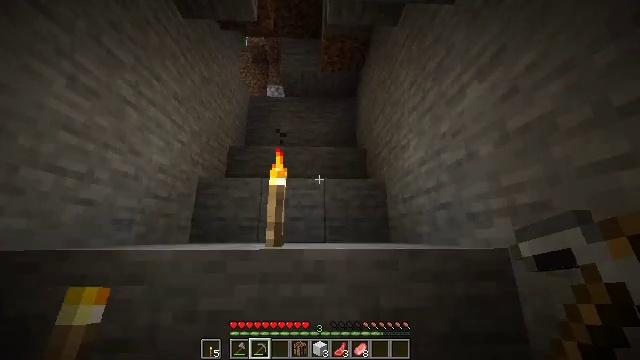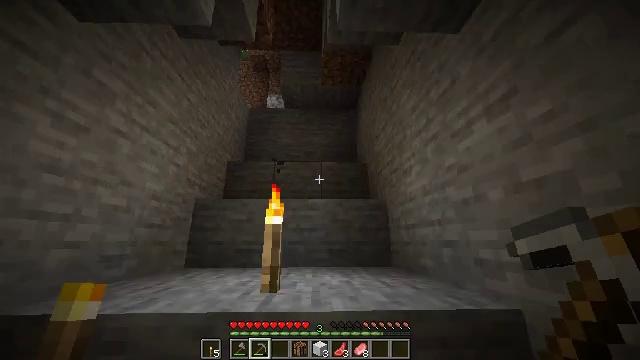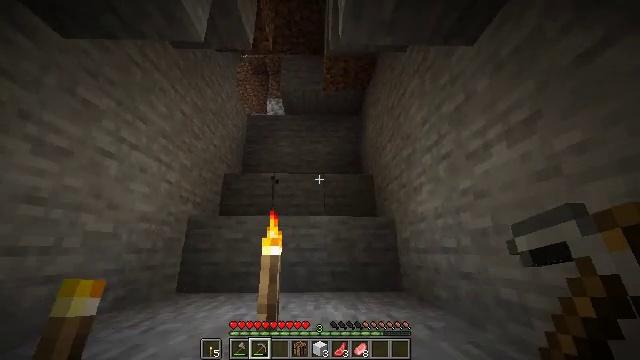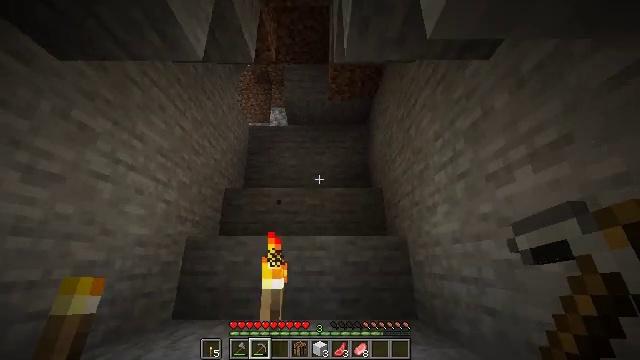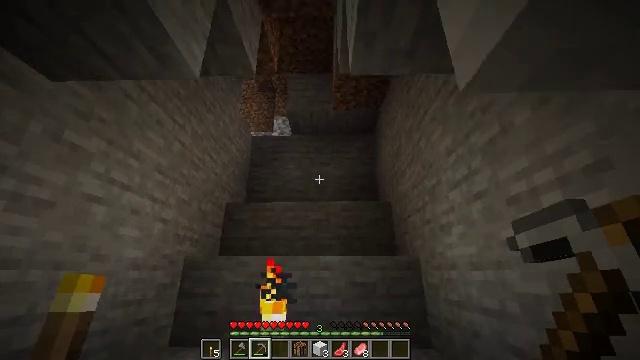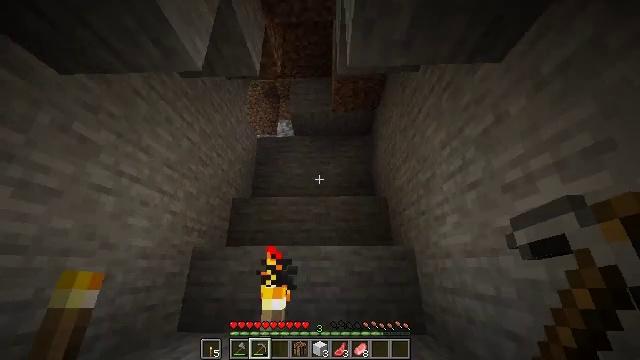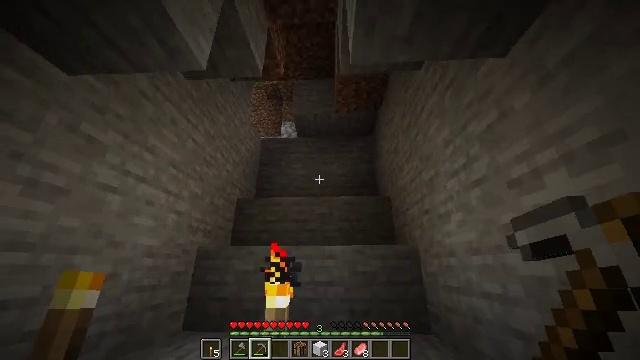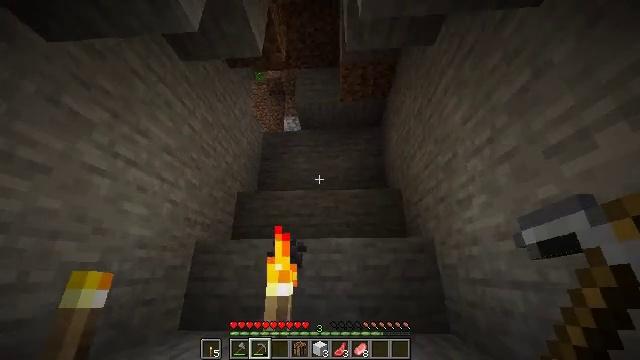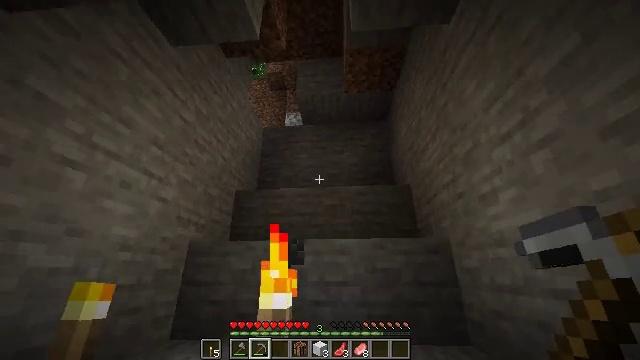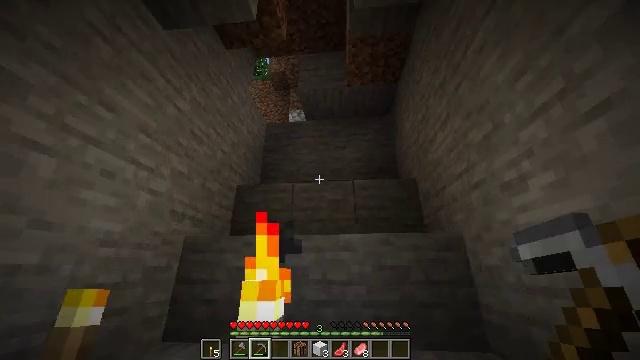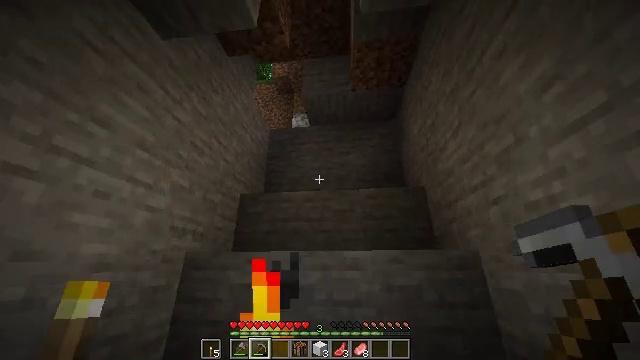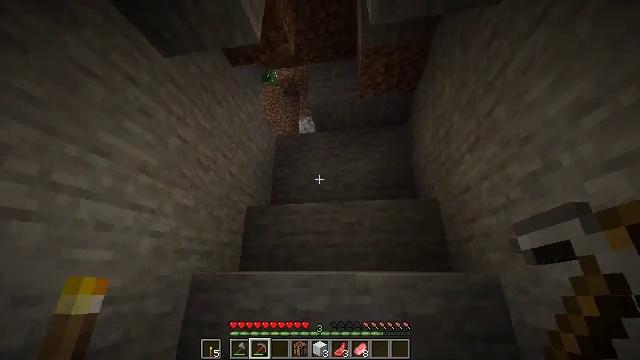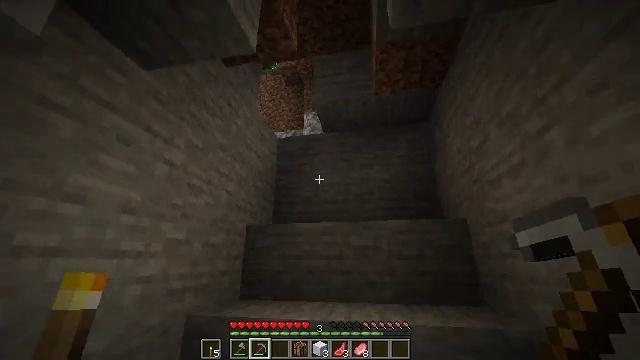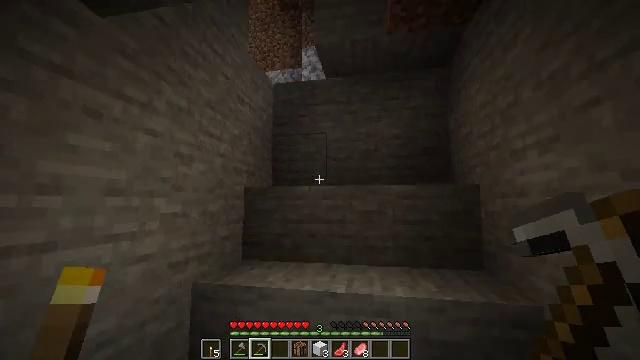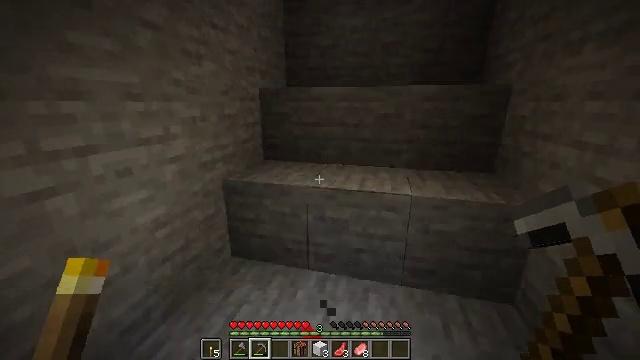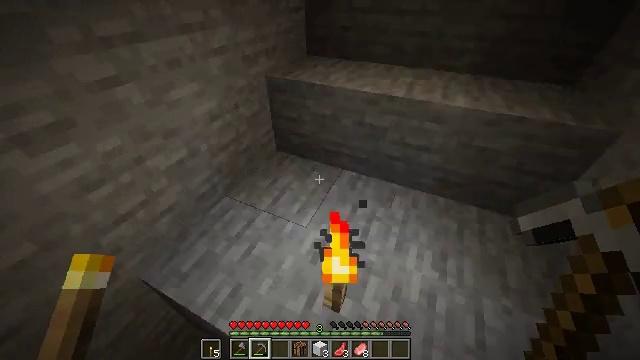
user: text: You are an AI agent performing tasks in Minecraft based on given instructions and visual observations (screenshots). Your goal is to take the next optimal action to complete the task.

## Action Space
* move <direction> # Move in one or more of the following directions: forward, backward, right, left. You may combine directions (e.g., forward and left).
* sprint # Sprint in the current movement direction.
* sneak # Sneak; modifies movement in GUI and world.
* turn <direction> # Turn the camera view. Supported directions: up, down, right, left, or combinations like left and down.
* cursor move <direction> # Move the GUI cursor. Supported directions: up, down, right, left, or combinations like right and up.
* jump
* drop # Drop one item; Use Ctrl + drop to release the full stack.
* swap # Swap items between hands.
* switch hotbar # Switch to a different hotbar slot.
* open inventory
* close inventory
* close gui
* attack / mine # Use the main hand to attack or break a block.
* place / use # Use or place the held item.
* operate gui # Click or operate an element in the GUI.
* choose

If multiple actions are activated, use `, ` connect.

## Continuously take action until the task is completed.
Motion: motion action
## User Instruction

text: Remove the torch from its spot.
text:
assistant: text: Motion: move forward, sprint, jump
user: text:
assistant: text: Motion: move forward, sprint, turn up, jump
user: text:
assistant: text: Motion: move forward, sprint, turn left and up, jump
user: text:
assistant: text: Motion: move forward, sprint, turn left and up, jump
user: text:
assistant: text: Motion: move forward, sprint, jump
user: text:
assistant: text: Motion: move forward, sprint, jump
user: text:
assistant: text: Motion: move forward, sprint, turn left, jump
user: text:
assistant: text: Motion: move forward, sprint, jump
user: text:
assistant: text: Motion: move forward, sprint, turn left, jump
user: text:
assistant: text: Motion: move forward, sprint, turn left, jump
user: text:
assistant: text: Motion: move forward, sprint, turn left, jump
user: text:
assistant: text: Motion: move forward, sprint, turn left and down, jump
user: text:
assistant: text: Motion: move forward, sprint, turn down, jump
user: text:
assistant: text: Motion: move forward, sprint, turn left and down, jump
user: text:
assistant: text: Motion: move forward, sprint, turn left and down, jump
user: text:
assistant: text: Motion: move forward, sprint, turn down
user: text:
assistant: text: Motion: turn right and down, attack / mine
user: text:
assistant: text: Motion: attack / mine
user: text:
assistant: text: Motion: turn up, attack / mine
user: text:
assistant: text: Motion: move forward, turn left and up
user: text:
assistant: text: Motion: move forward, turn up
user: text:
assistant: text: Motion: move forward, sprint, turn right and up
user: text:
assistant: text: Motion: move forward, sprint
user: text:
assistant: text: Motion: sprint